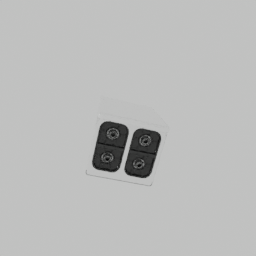
Label: appliances